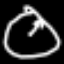
Label: clock